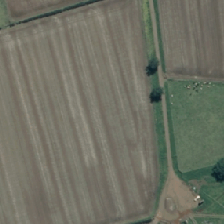
Land cover: shortrotation_cropland